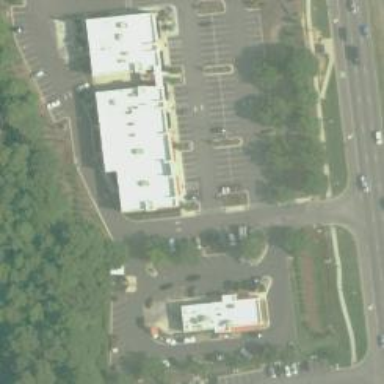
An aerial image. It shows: Veterinary facility.